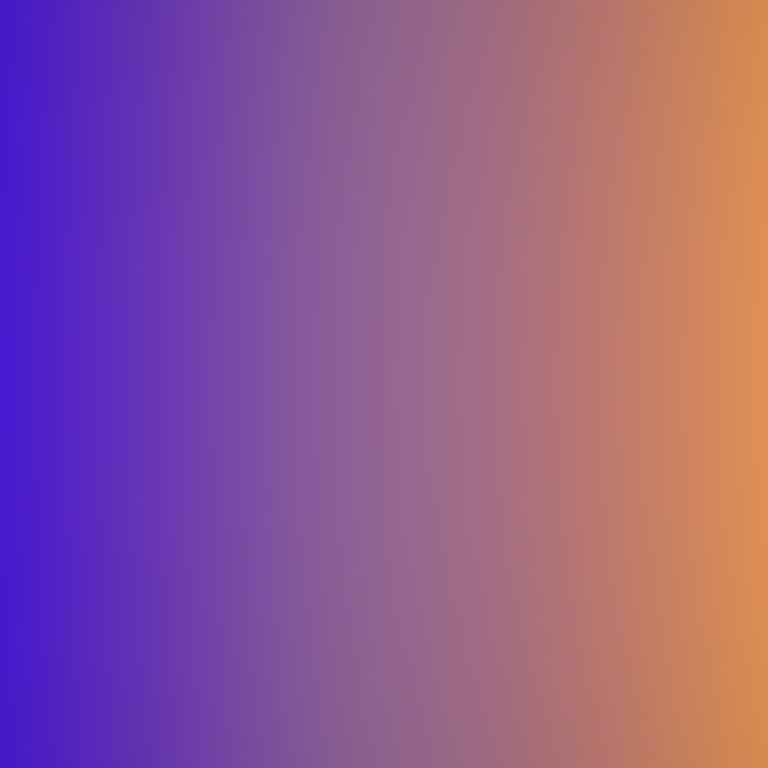
Abstract light effect, smooth gradient from deep blue to warm orange, serene atmosphere, soft glow, no room, no furniture, no objects.